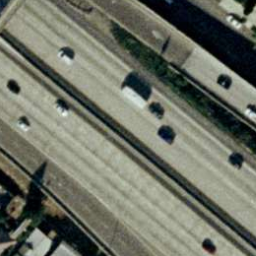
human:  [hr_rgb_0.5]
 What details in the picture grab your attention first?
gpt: freeway